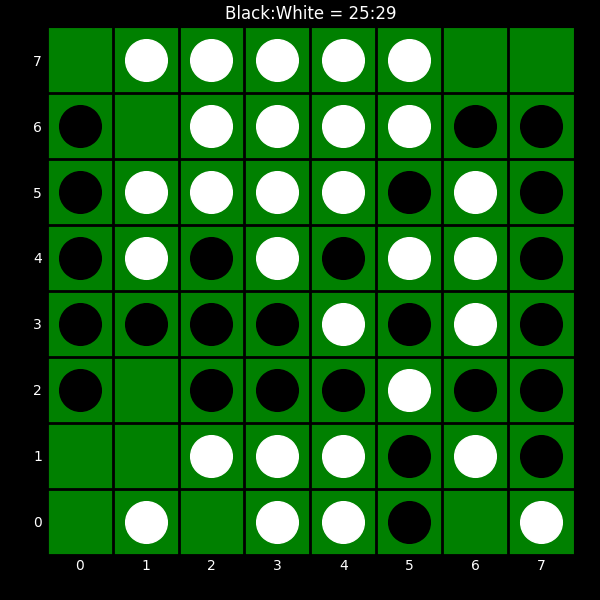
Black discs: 25
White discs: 29